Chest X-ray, AP view. Patient: 29 years old, sex M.
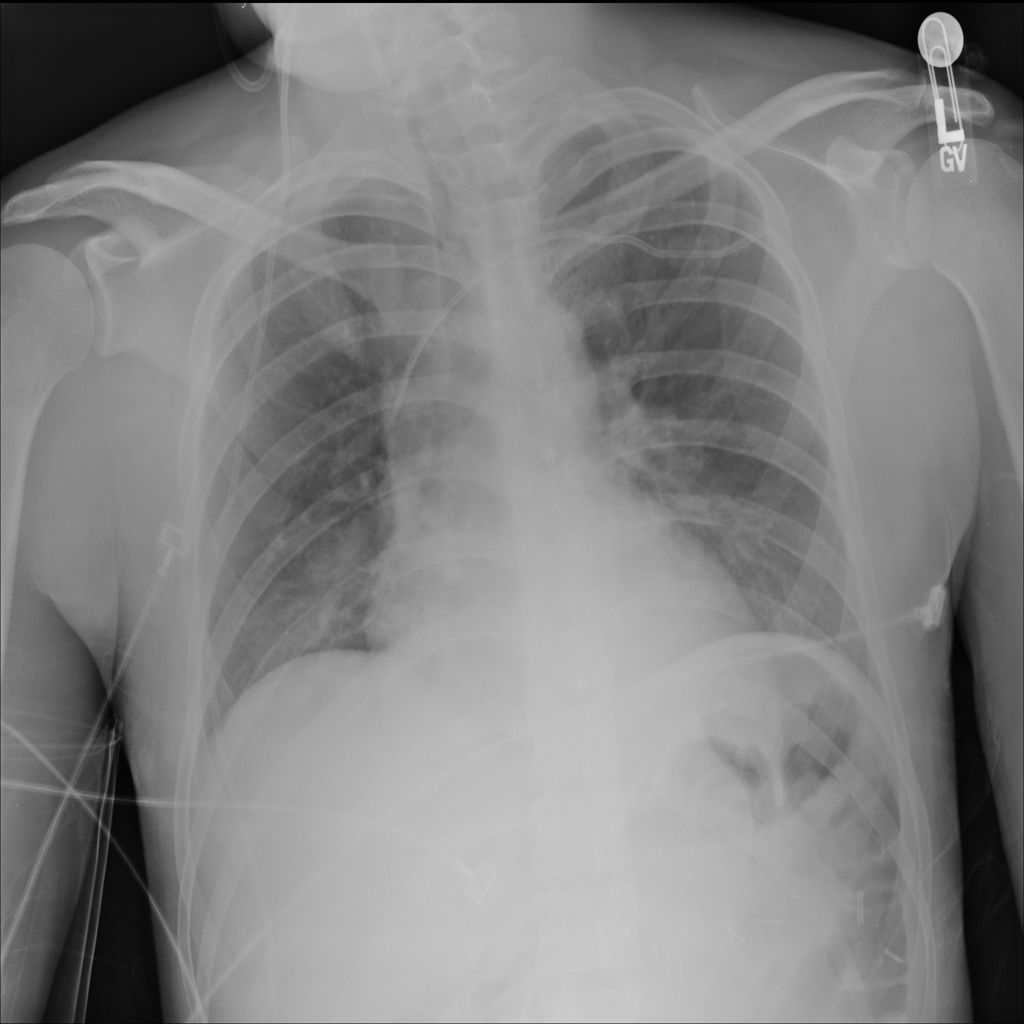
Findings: No Finding